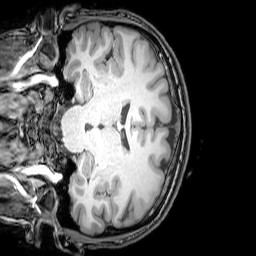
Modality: T1w
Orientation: coronal
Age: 22
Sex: male
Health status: healthy
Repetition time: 0.081 s
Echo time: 0.037 s